Aerial crown-view tile of a tropical tree (Barro Colorado Island, Panama), acquired 20250317:
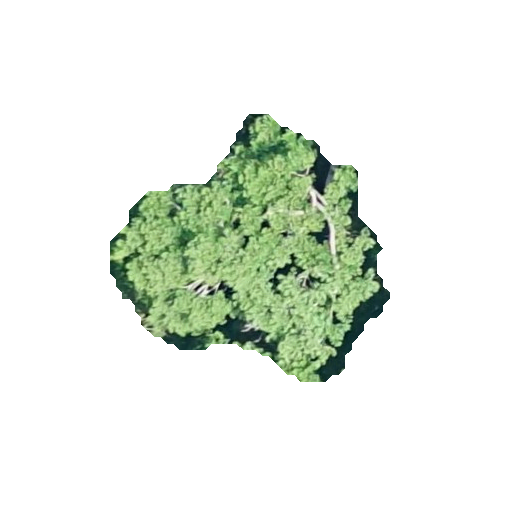
Species: Jacaranda copaia
GBIF accepted scientific name: Jacaranda copaia
Crown area: 69.708 m²